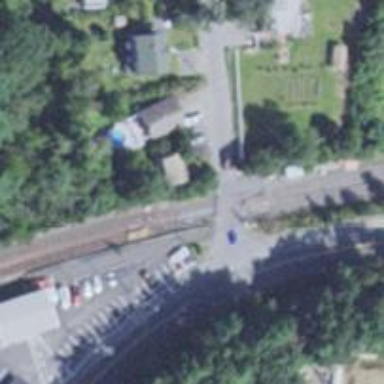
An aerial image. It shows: Railway level crossing.